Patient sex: M
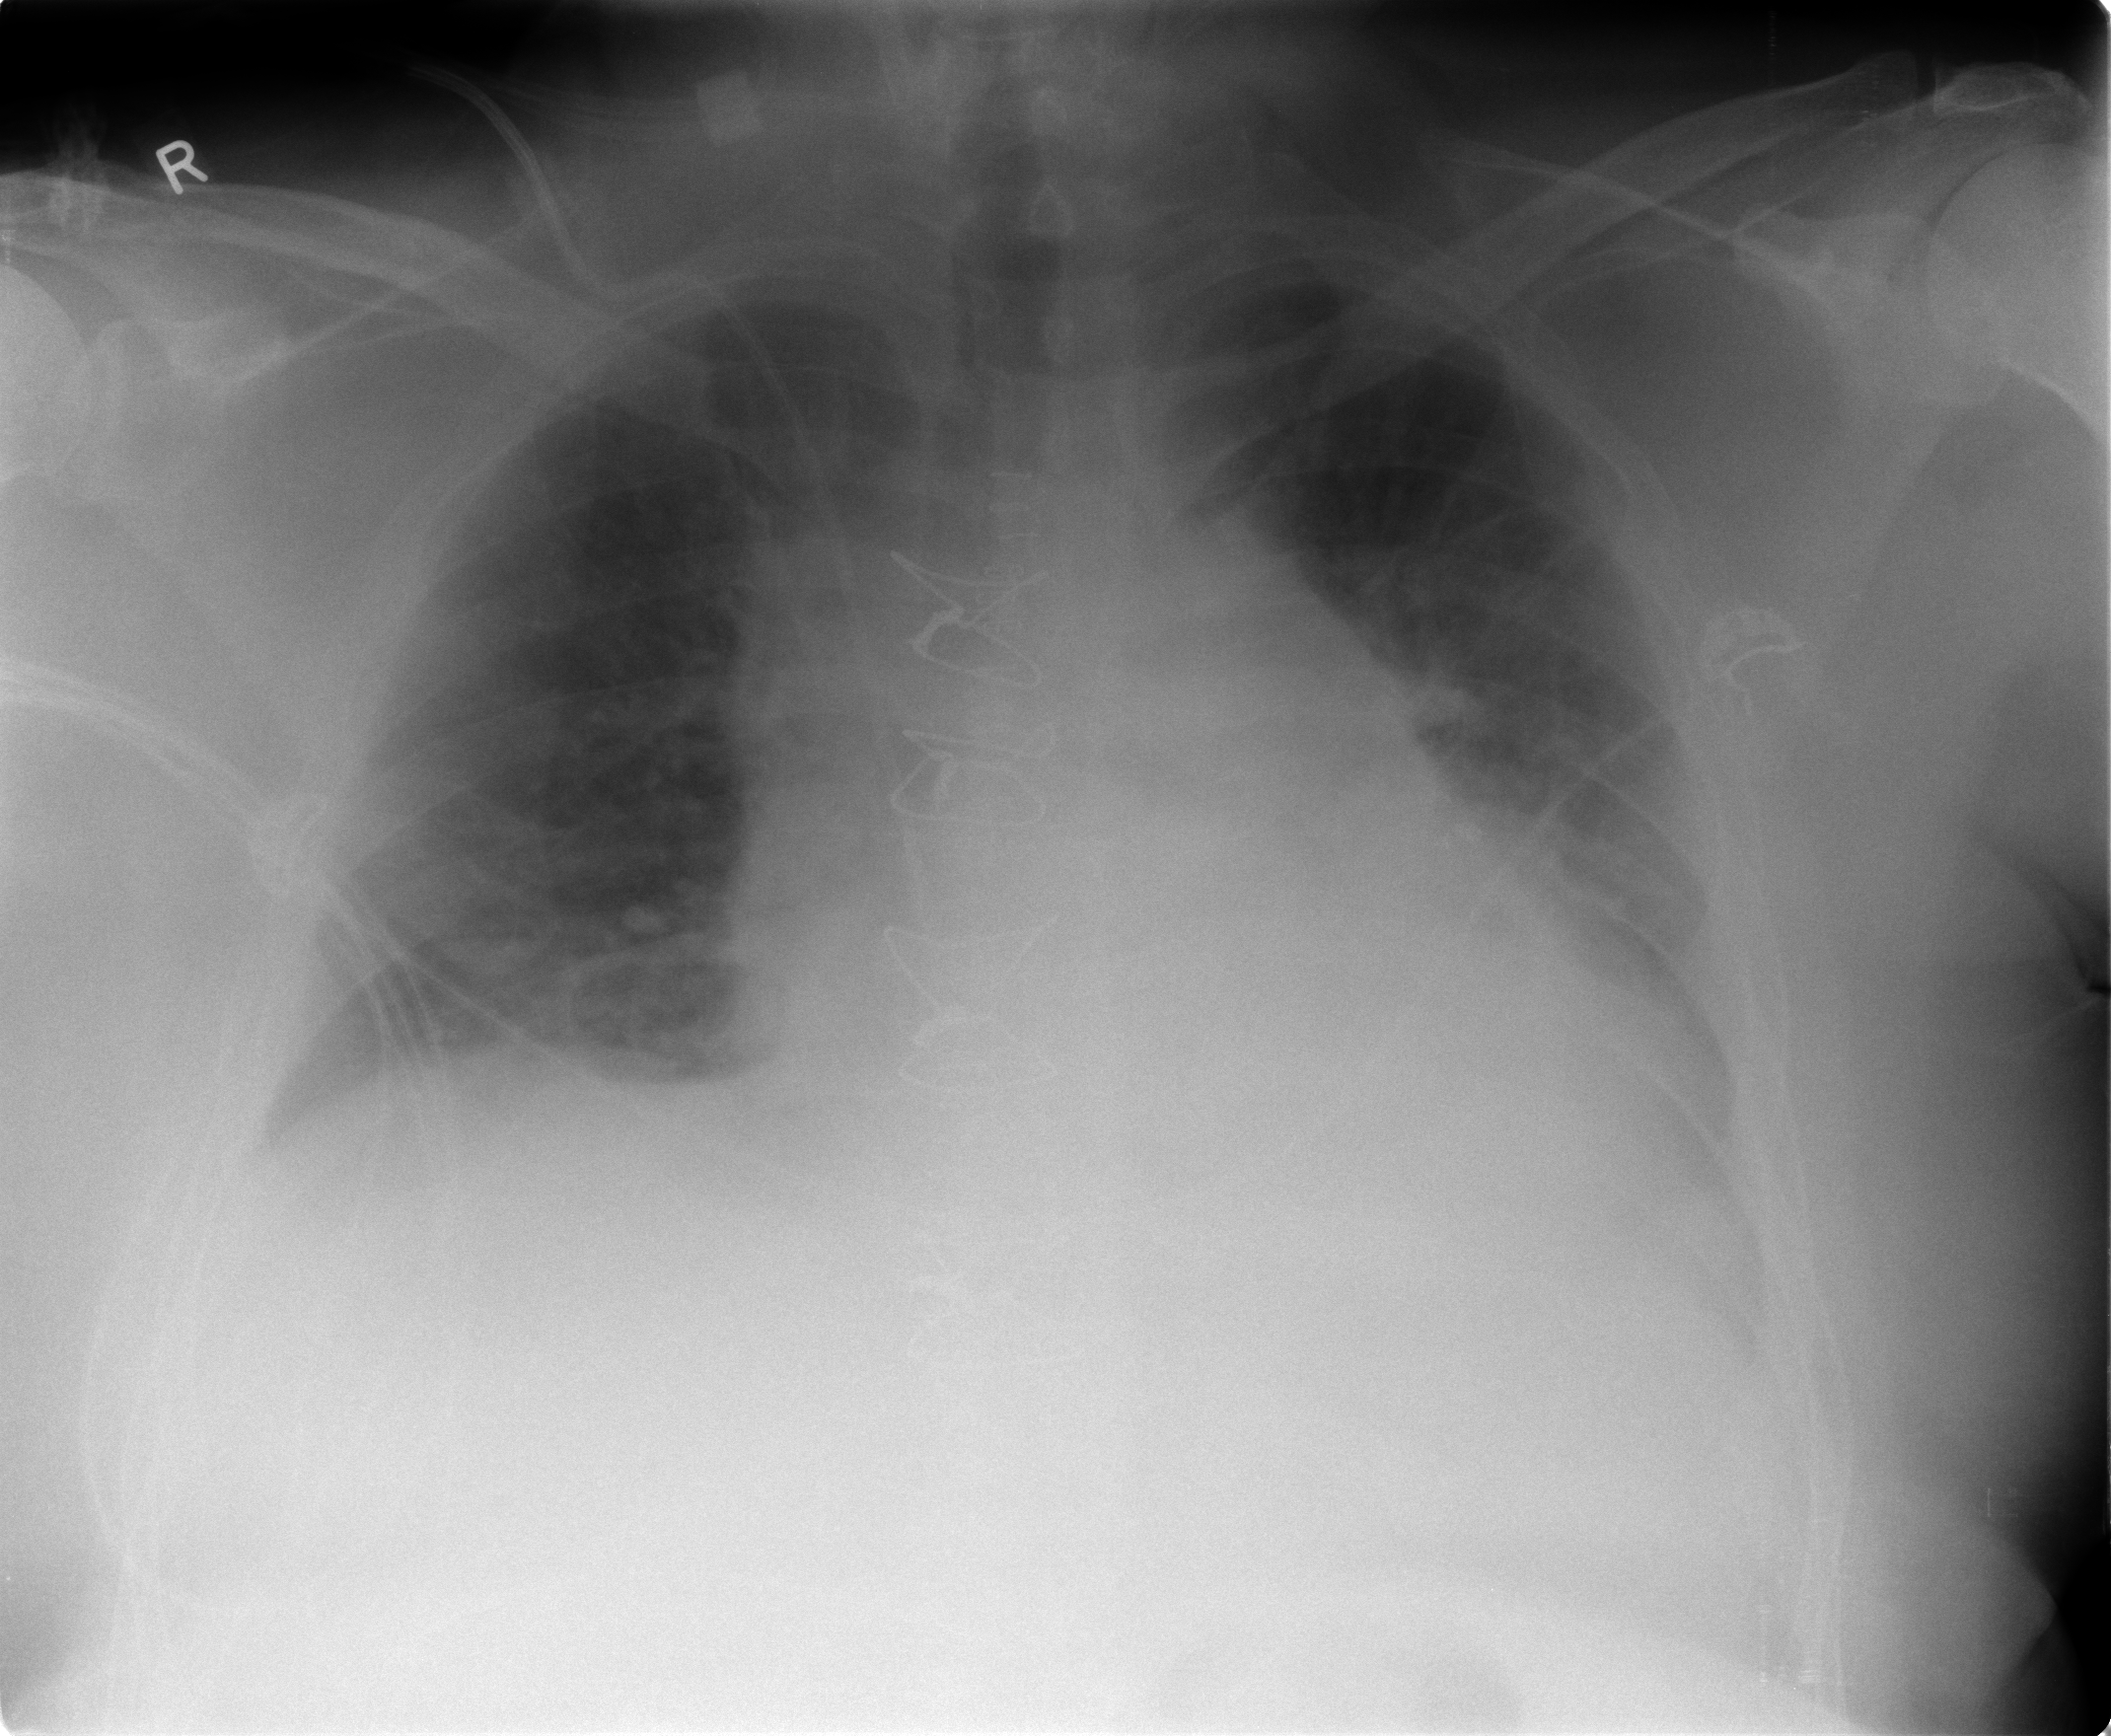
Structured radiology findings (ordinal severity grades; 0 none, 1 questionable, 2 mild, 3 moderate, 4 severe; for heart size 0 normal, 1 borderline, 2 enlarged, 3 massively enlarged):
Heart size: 2
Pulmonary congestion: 2
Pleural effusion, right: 1
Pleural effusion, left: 2
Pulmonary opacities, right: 1
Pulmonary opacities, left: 1
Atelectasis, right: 2
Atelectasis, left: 2